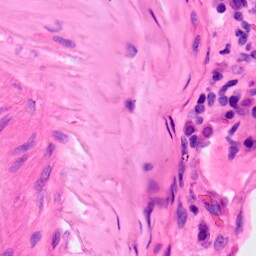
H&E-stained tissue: Lung